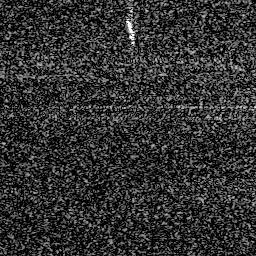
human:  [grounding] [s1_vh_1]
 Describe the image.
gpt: In the satellite image, there is  <ref>1 medium ship </ref> <box>[[47, 6, 53, 19, 0]]</box> located at top.